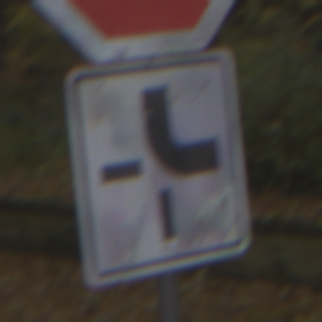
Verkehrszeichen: VerlaufVorfahrtsstrasse4
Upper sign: Stop
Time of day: MorningAfternoon
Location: Outdoor (Nature)
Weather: Overcast
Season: Autumn
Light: Natural